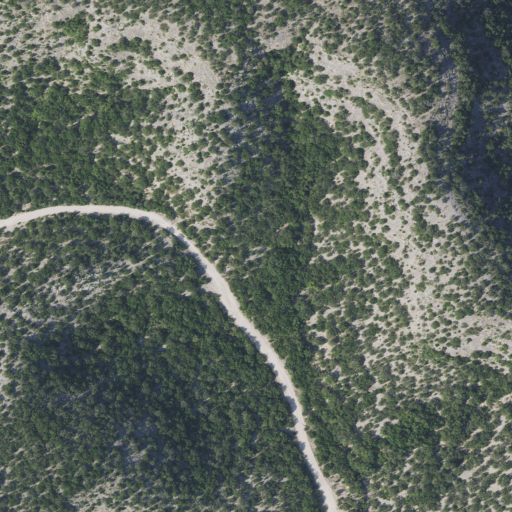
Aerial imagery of gap in Texas named Indian Gap containing shrub, evergreen forest, and deciduous forest